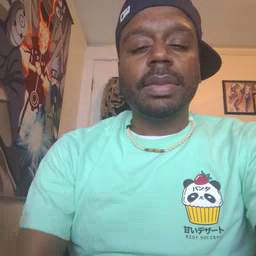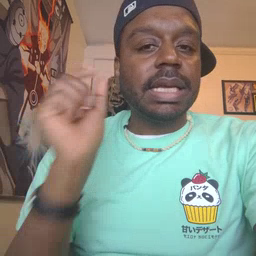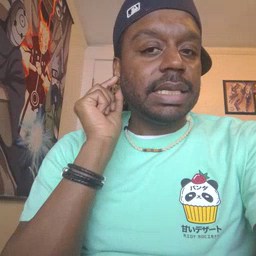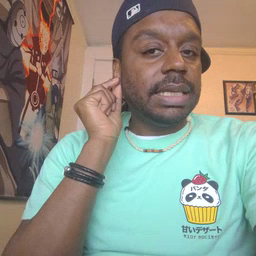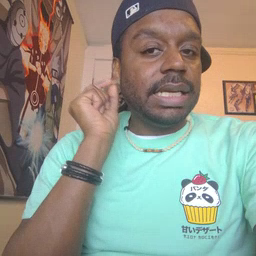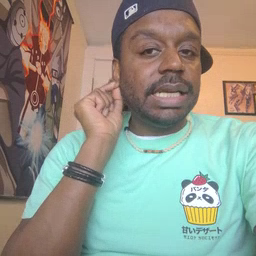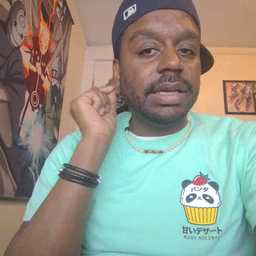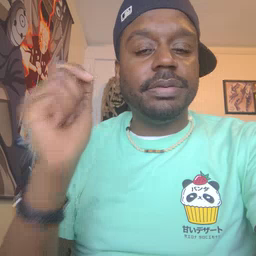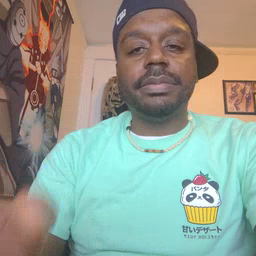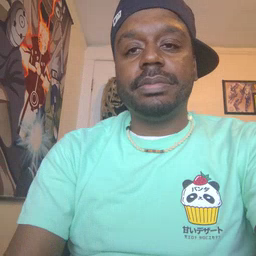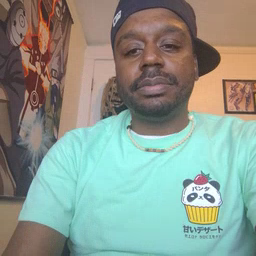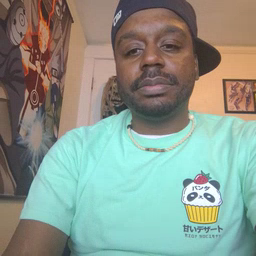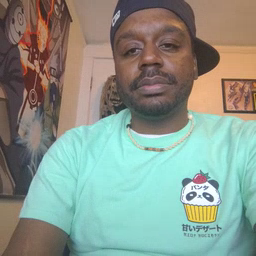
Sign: ear